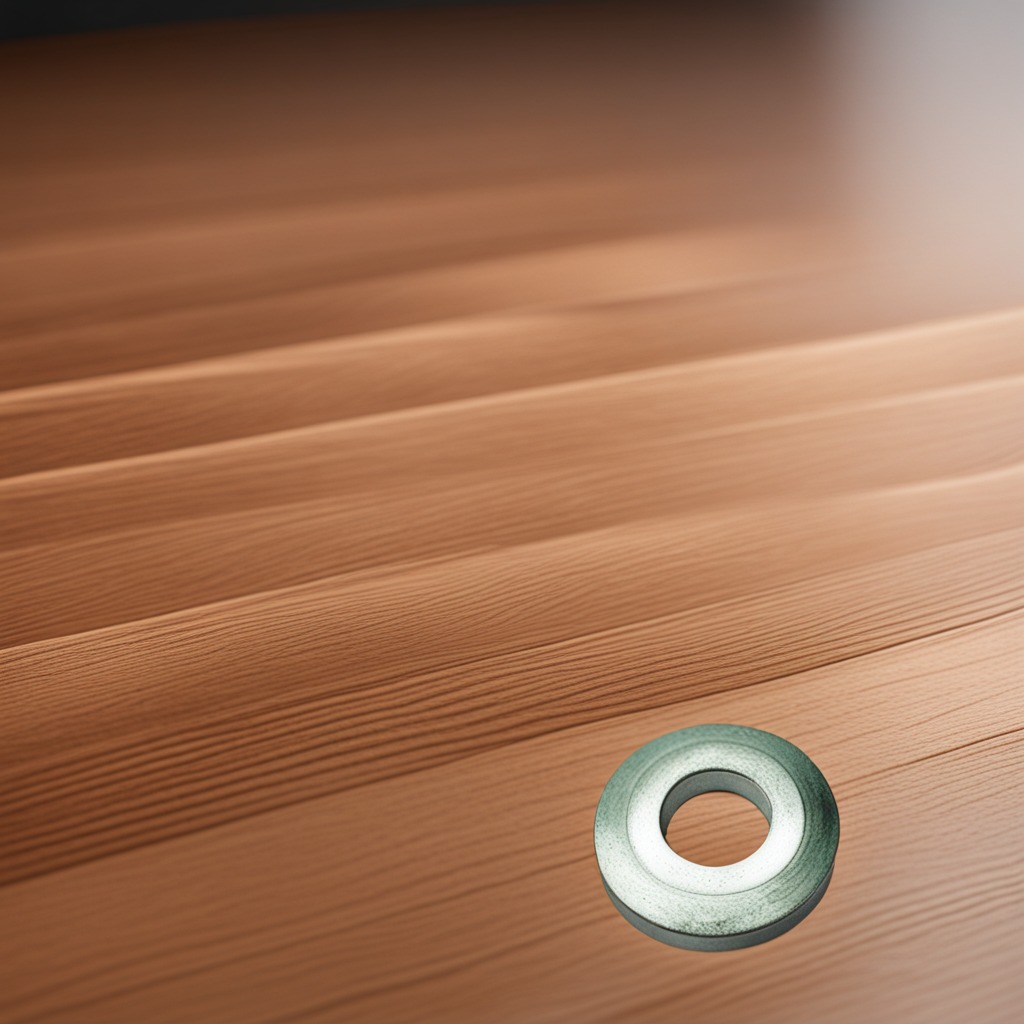
A flat metal washer is lying on the wooden table.